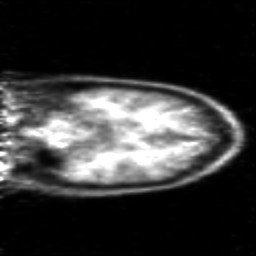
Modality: PET
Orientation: coronal
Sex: female
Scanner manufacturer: siemens